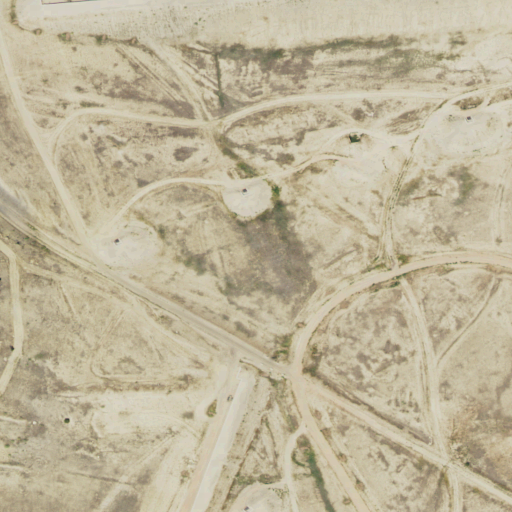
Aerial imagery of plain(s) in Colorado named Wild Horse Park containing grassland, open development, low intensity development, medium intensity development, and shrub